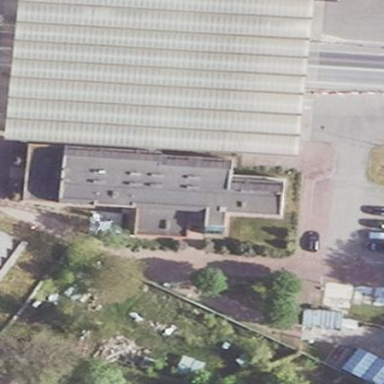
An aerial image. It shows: Commercial building.